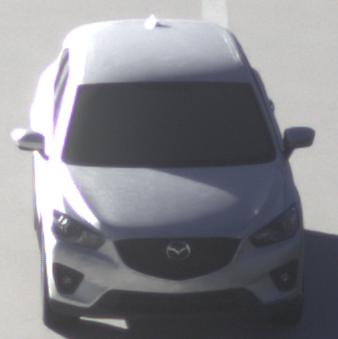
Make: Mazda
Model: CX-5 2.0 SKYACTIV-G 160
Detailed model: CX-5 (GH)
Model produced from: 2012/04
Model produced until: 2015/02
Doors: 5
Color: white
Road condition: dry road
Daytime: morning or afternoon
Contrast: high contrast